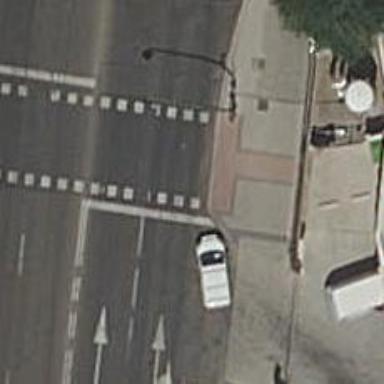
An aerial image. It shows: Road with traffic signals.